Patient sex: M
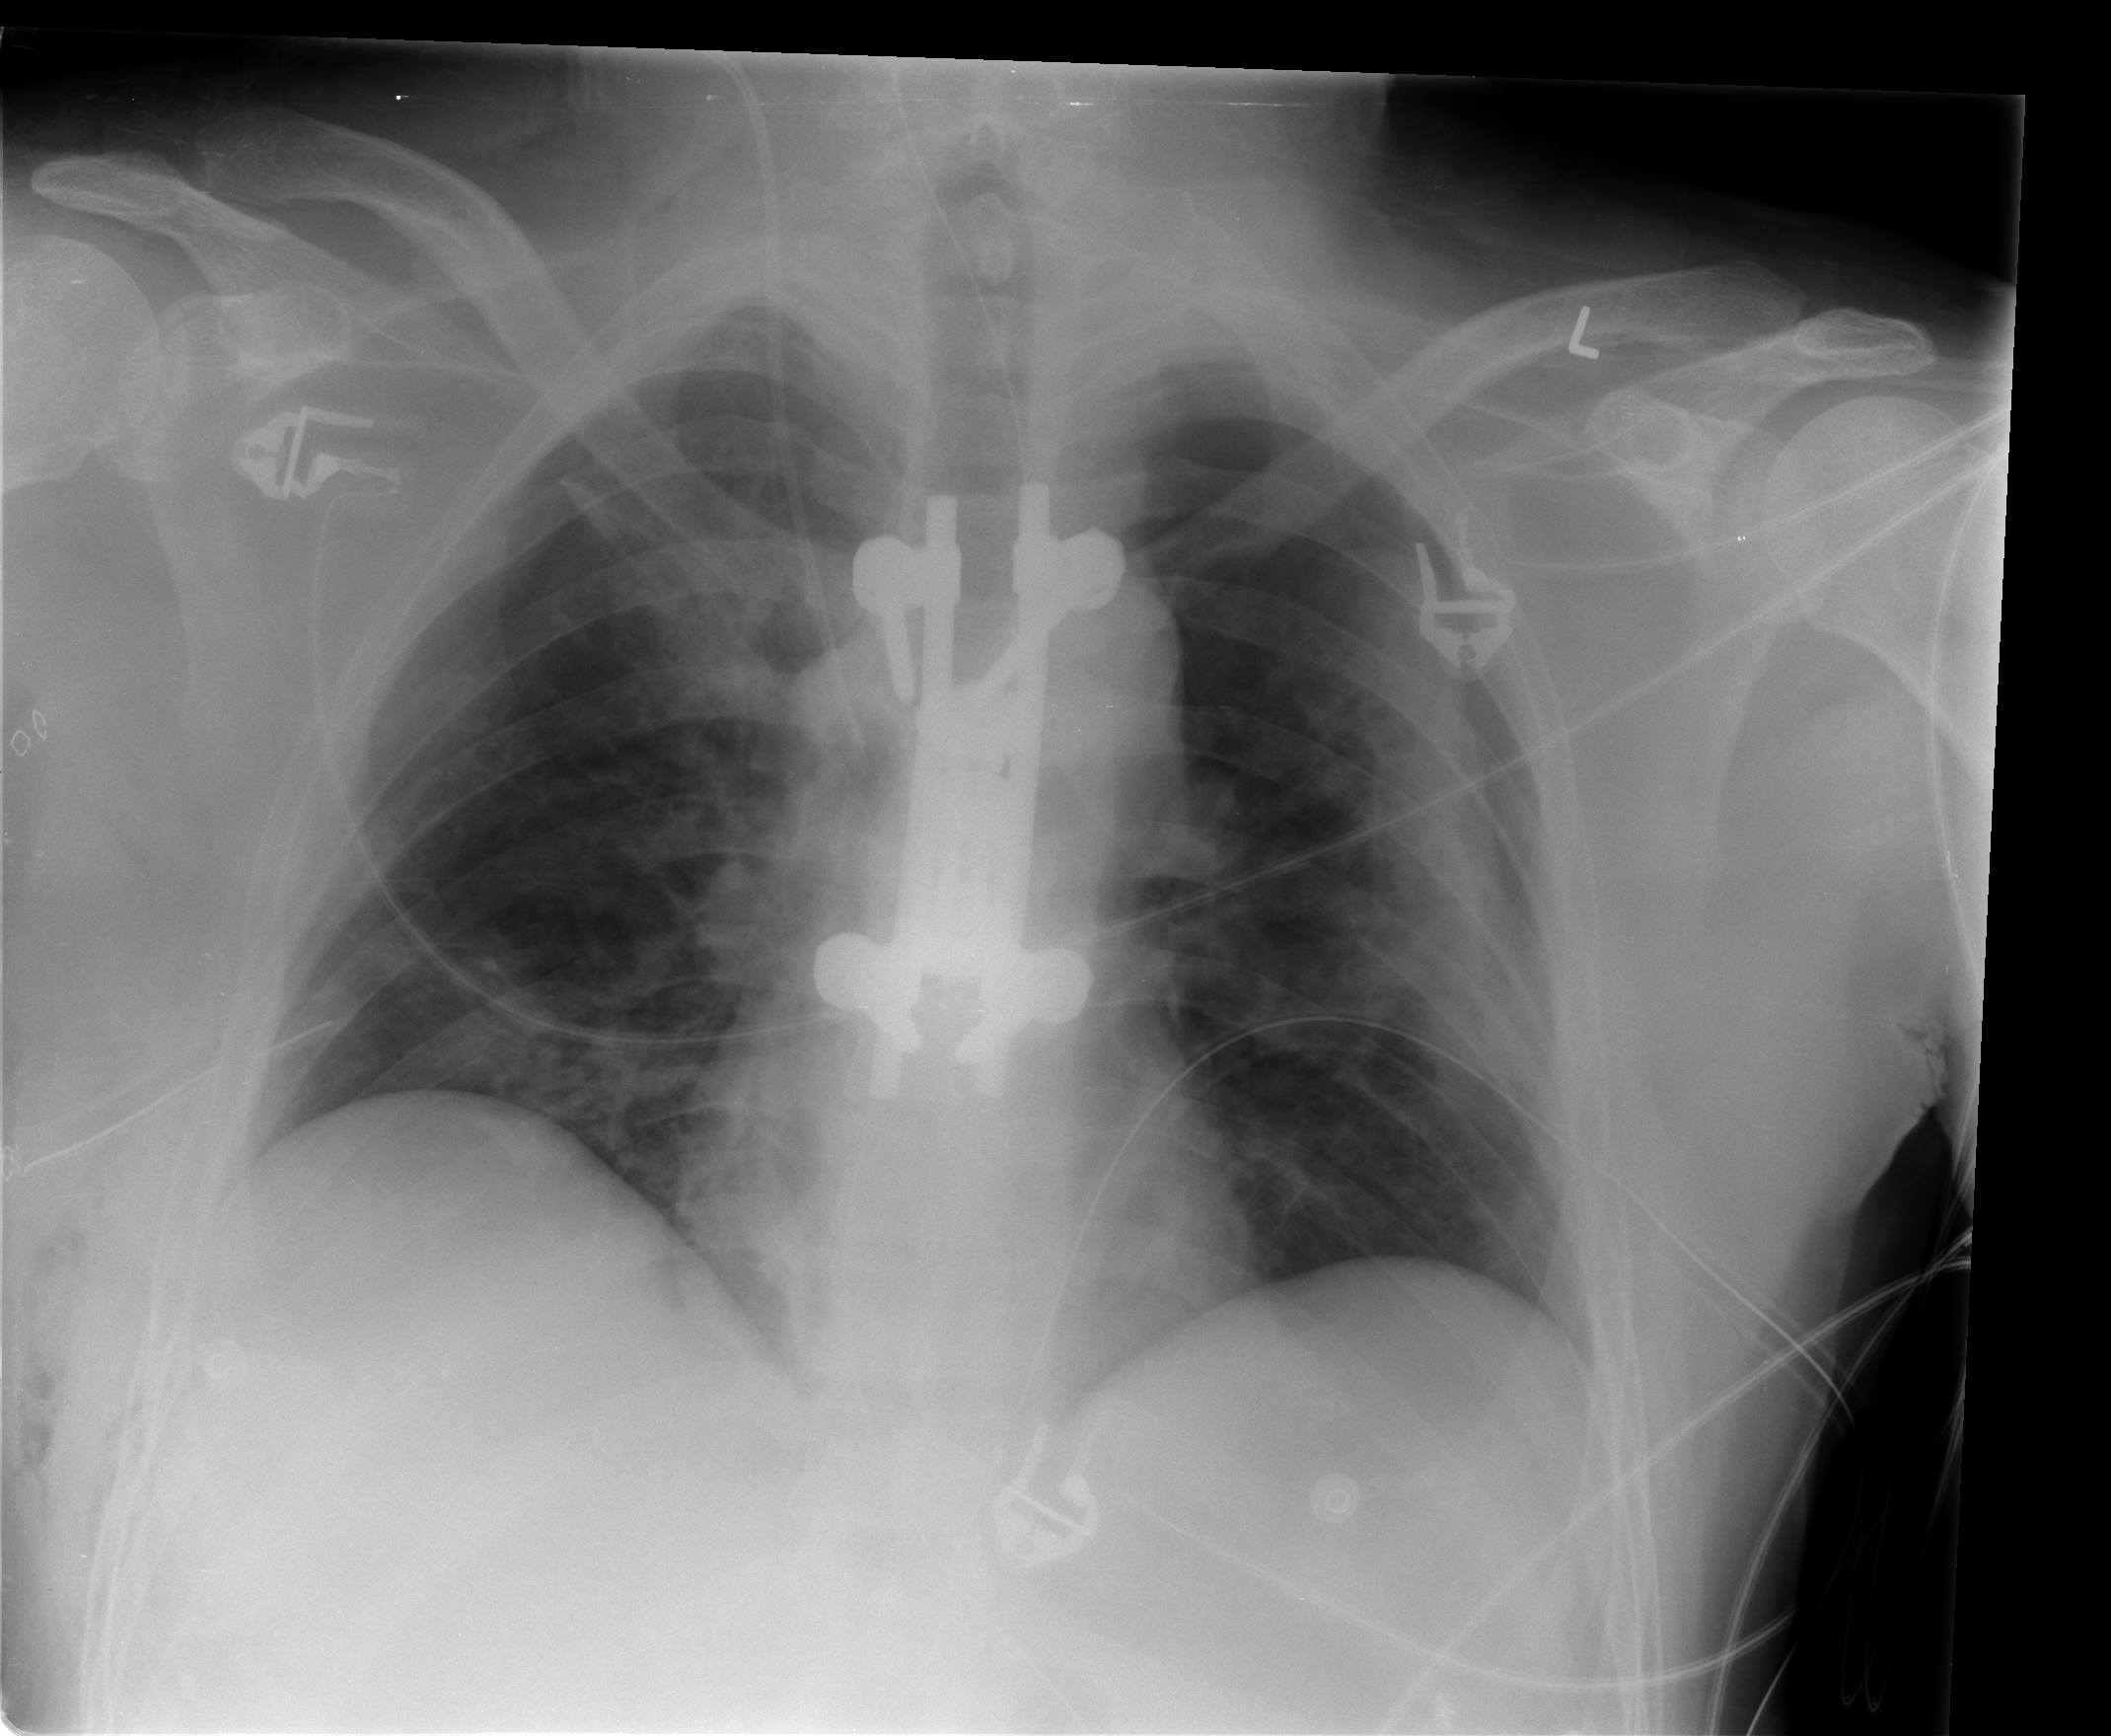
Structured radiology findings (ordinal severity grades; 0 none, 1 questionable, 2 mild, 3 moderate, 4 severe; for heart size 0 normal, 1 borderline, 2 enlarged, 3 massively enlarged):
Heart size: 0
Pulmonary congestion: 0
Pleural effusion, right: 0
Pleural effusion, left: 0
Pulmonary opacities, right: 0
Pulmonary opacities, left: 0
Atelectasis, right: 2
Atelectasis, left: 2